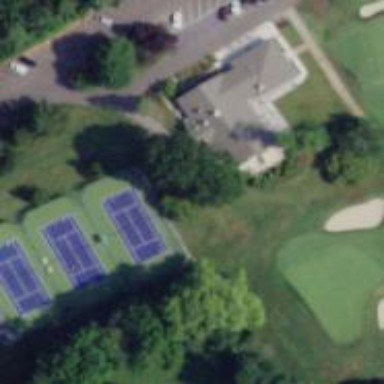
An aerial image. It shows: Tennis court on pitch designated for leisure land.